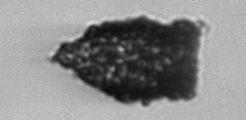
Label: Tintinnopsis